Field crop: maize
Growth stage: 2
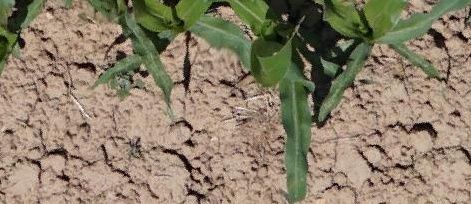
Species: maize